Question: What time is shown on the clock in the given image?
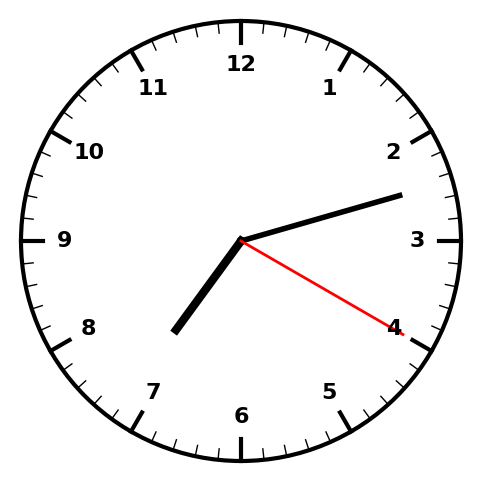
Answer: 07:12:20